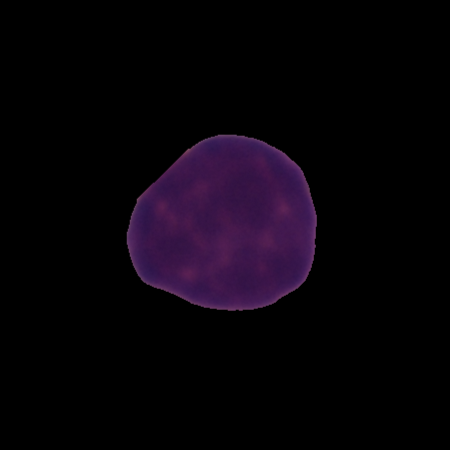
Label: healthy